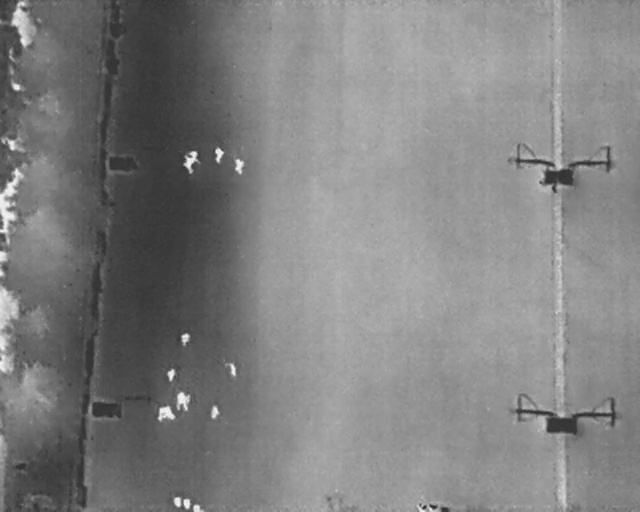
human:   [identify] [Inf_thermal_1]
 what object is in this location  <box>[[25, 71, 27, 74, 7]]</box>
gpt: <ref>1 medium person at the bottom left</ref>